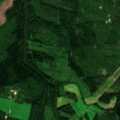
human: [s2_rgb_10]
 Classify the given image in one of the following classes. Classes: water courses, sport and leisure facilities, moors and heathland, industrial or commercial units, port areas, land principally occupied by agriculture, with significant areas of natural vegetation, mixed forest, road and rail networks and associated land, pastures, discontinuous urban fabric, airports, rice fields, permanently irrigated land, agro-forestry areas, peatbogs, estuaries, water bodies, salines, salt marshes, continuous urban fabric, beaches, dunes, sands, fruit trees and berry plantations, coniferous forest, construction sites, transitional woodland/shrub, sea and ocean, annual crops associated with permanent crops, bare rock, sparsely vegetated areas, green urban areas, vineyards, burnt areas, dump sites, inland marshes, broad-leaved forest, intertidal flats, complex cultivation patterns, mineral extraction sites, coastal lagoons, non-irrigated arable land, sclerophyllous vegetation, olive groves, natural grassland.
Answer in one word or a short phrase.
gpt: land principally occupied by agriculture, with significant areas of natural vegetation, coniferous forest, mixed forest, transitional woodland/shrub